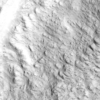
Label: not_dusty